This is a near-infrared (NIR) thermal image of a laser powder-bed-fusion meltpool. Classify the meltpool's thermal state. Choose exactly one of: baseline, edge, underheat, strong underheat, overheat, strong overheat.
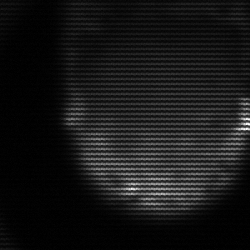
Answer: edge